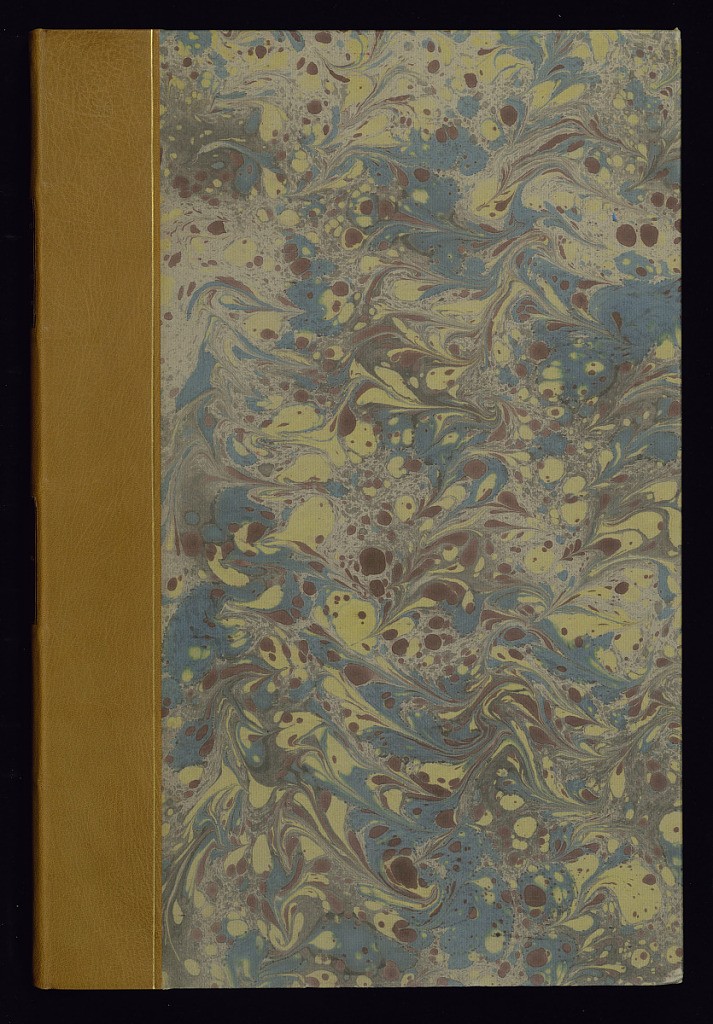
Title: Album of Architectural Prints
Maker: François de Cuvilliés the younger, German, 1731 - 1777
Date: ca. 1770
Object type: Album
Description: Album containing series of architectural prints published ca. 1770 by François de Cuvilliés, the younger, illustrating real and imagined buildings, palaces, gardens, fountains, and mountains in Germany. Containing books T, U, M, V, Y. Bound with a manuscript title page.